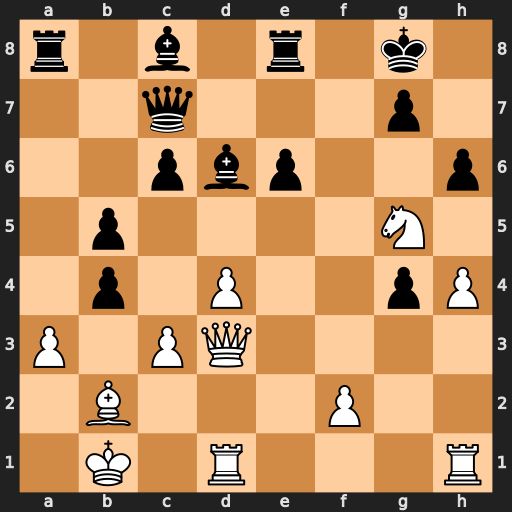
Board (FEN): r1b1r1k1/2q3p1/2pbp2p/1p4N1/1p1P2pP/P1PQ4/1B3P2/1K1R3R
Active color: w
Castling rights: -
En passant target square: -
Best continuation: Qh7+ Kf8 Qh8+ Ke7 Qxg7+ Kd8 Nf7+ Qxf7 Qxf7